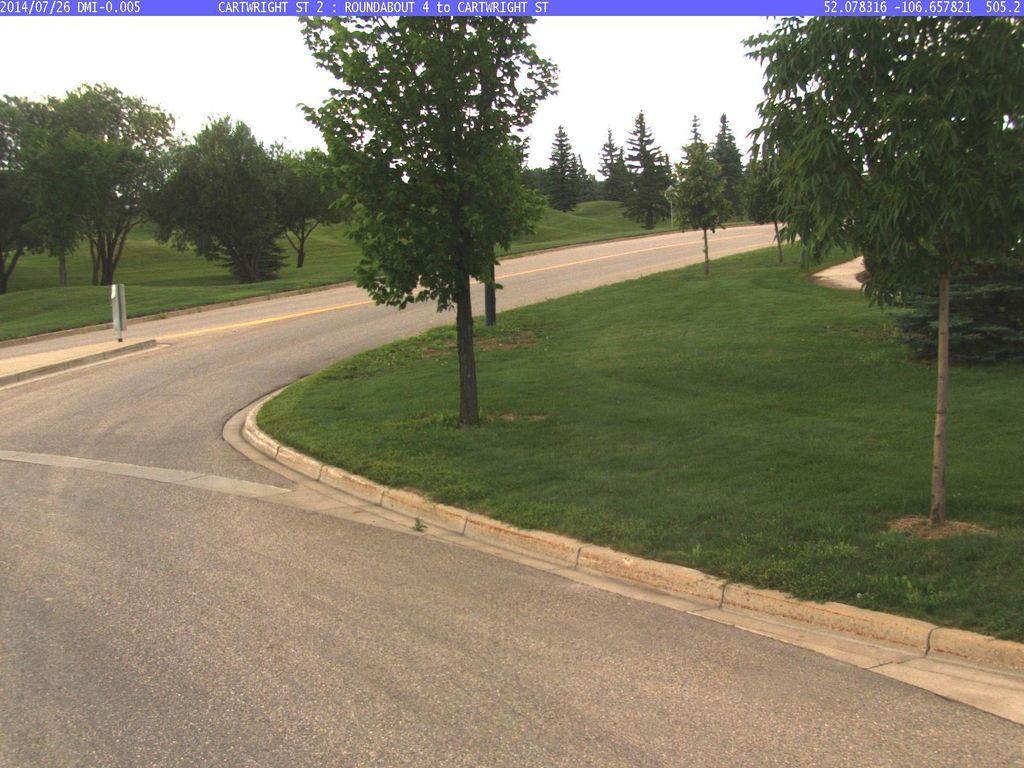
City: saskatoon